Aerial crown-view tile of a tropical tree (Barro Colorado Island, Panama), acquired 20240716:
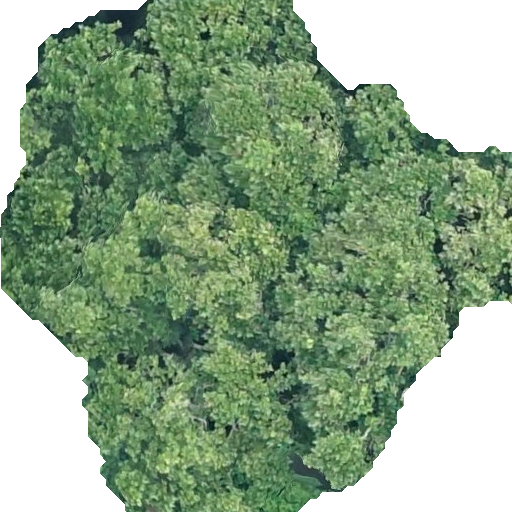
Species: Anacardium excelsum
GBIF accepted scientific name: Anacardium excelsum
Crown area: 323.985 m²